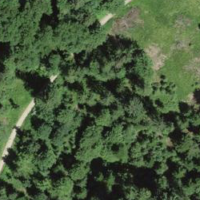
EUNIS habitat code: 43
Species observed at this site:
Circaea lutetiana